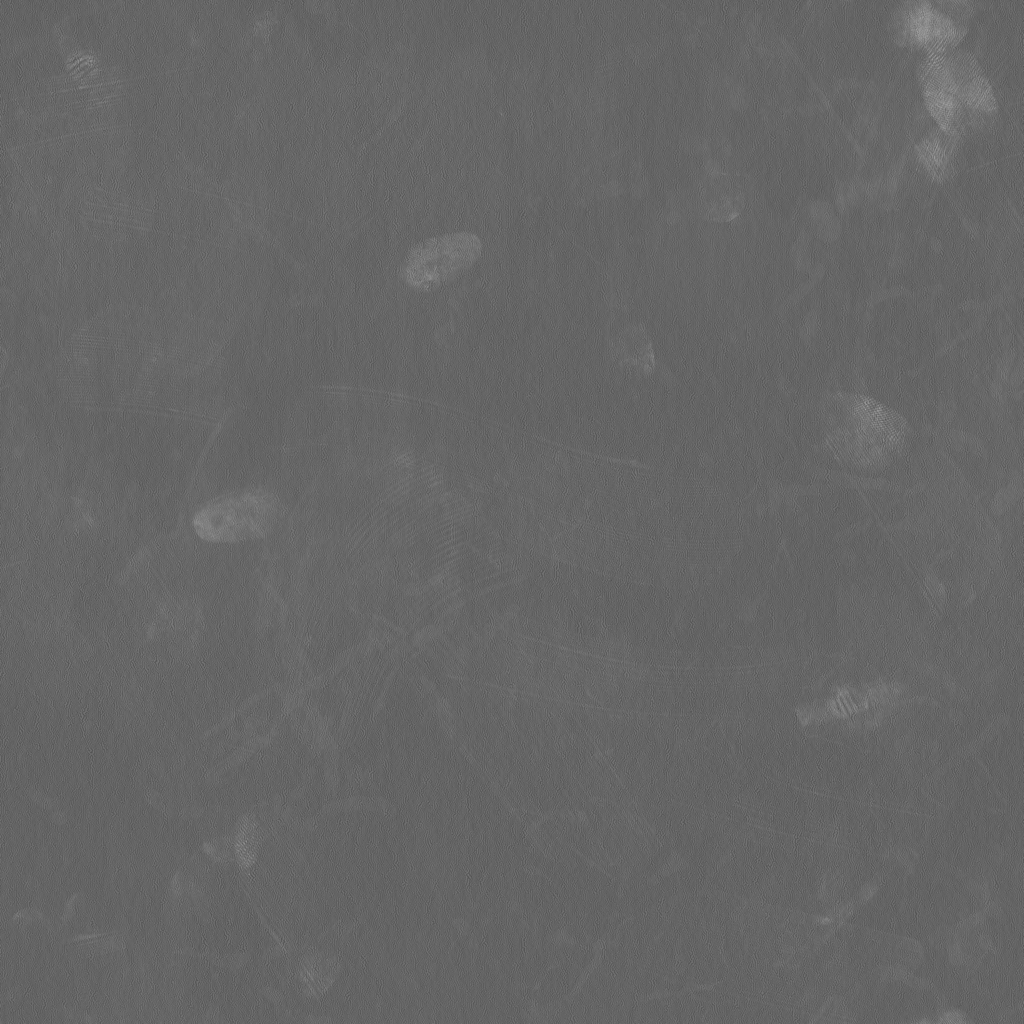
Texture map type: Roughness